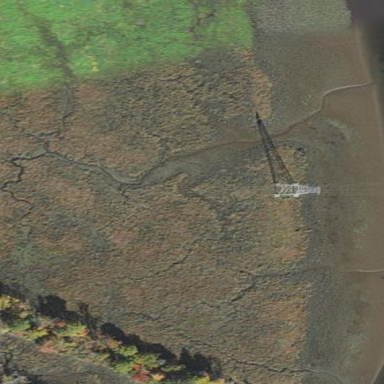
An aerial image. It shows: Marshy wetland area.